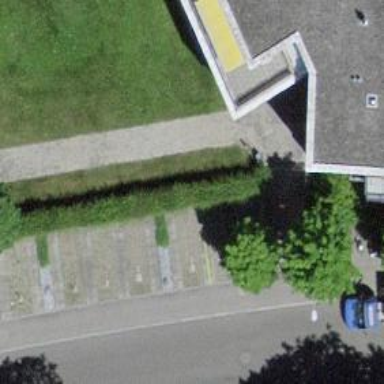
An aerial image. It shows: Charging station.